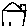
Label: house